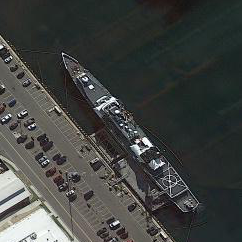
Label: cruiser